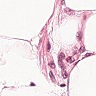
Metastatic tissue present: no